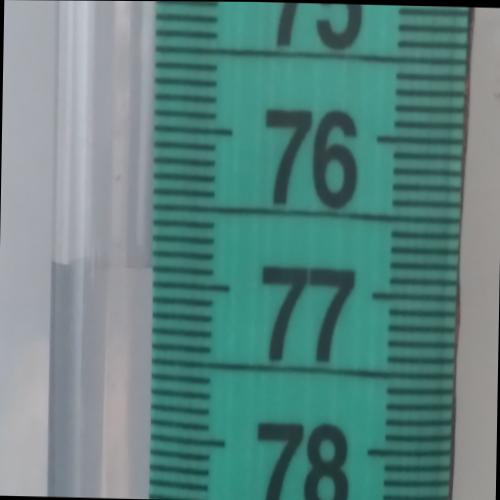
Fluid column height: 76.9 cm